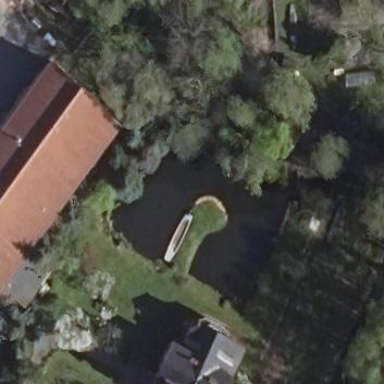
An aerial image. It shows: Pond surrounded by natural water.